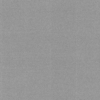
Label: dusty